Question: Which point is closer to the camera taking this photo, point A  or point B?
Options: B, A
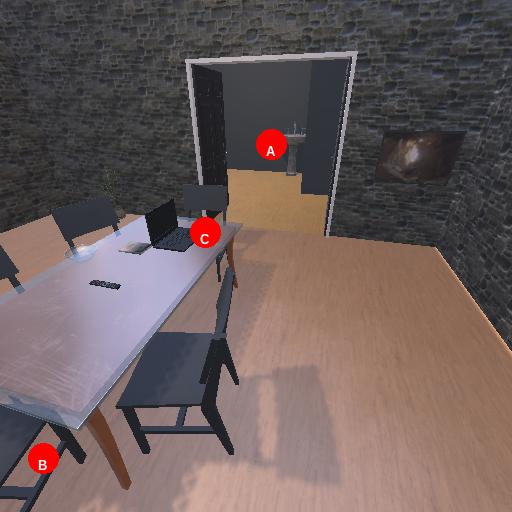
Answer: B